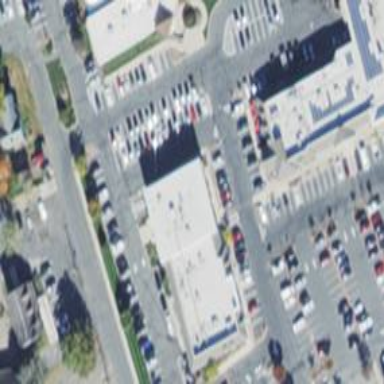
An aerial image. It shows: Retail building.